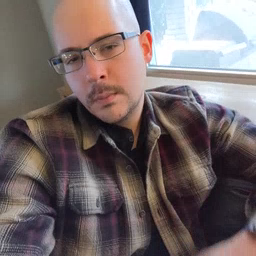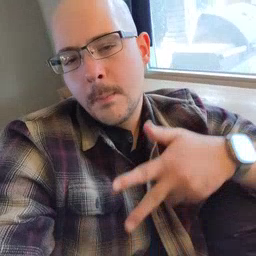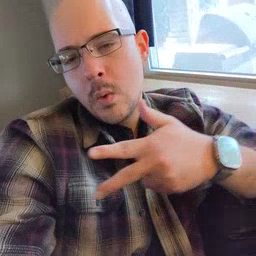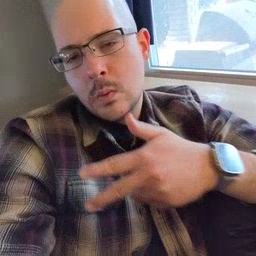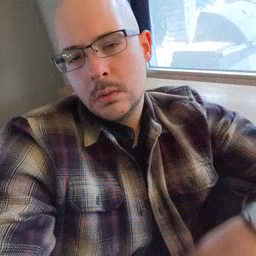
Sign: boat